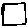
Label: square